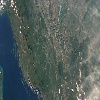
Label: land